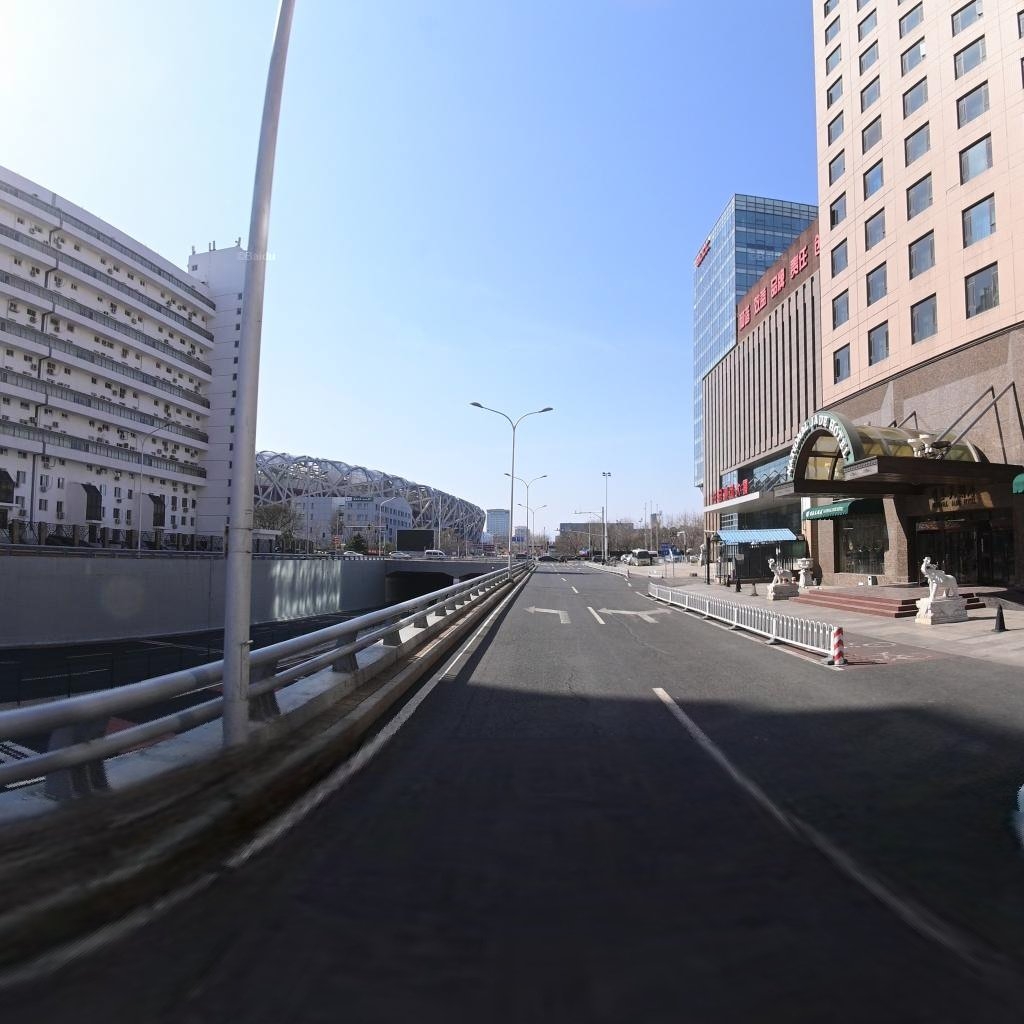
Region: Chaoyang
Road damage annotations: longitudinal crack, longitudinal patch